Interaction volume radius: 5 \u00c5
Interaction volume height: 20 \u00c5
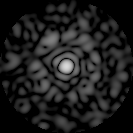
Disorder parameter: 0.8039